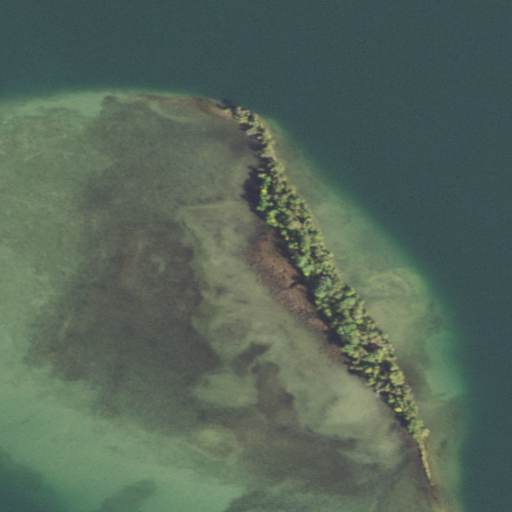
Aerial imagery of island in Minnesota named Battleship Island containing only open water